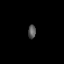
Tissue: prostate
Cell type: Epithelial cells
Senescence score: 0.3578
Nuclear area (px): 103
Mean DAPI intensity: 89.34